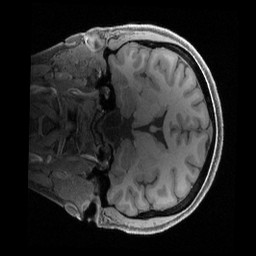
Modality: T1w
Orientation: coronal
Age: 47
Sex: female
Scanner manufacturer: siemens
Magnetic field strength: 3 T
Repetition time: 2.4 s
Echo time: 0.00241 s